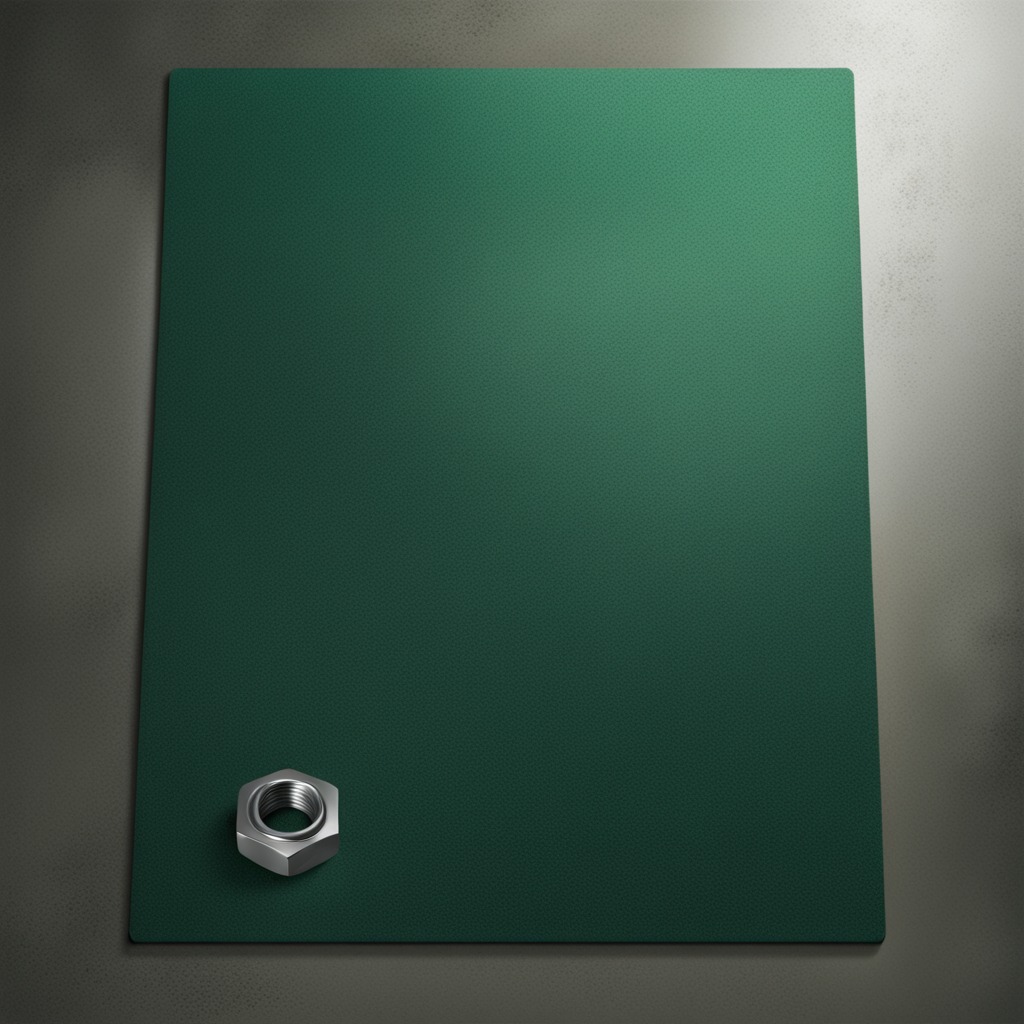
A metal nut lies on the green rubber mat beneath the granite tabletop.